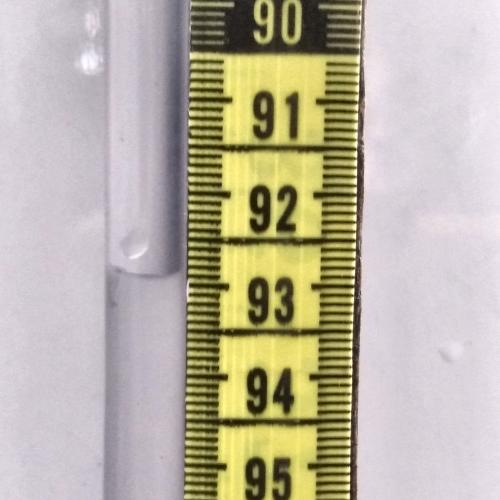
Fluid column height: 92.9 cm